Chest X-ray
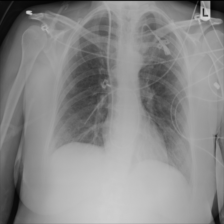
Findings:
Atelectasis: negative
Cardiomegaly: negative
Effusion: negative
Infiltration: negative
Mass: negative
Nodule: negative
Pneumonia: negative
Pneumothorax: negative
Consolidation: negative
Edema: negative
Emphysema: negative
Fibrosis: negative
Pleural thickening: negative
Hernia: negative